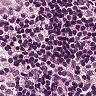
Metastatic tissue present: no